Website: home-depot
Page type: payment
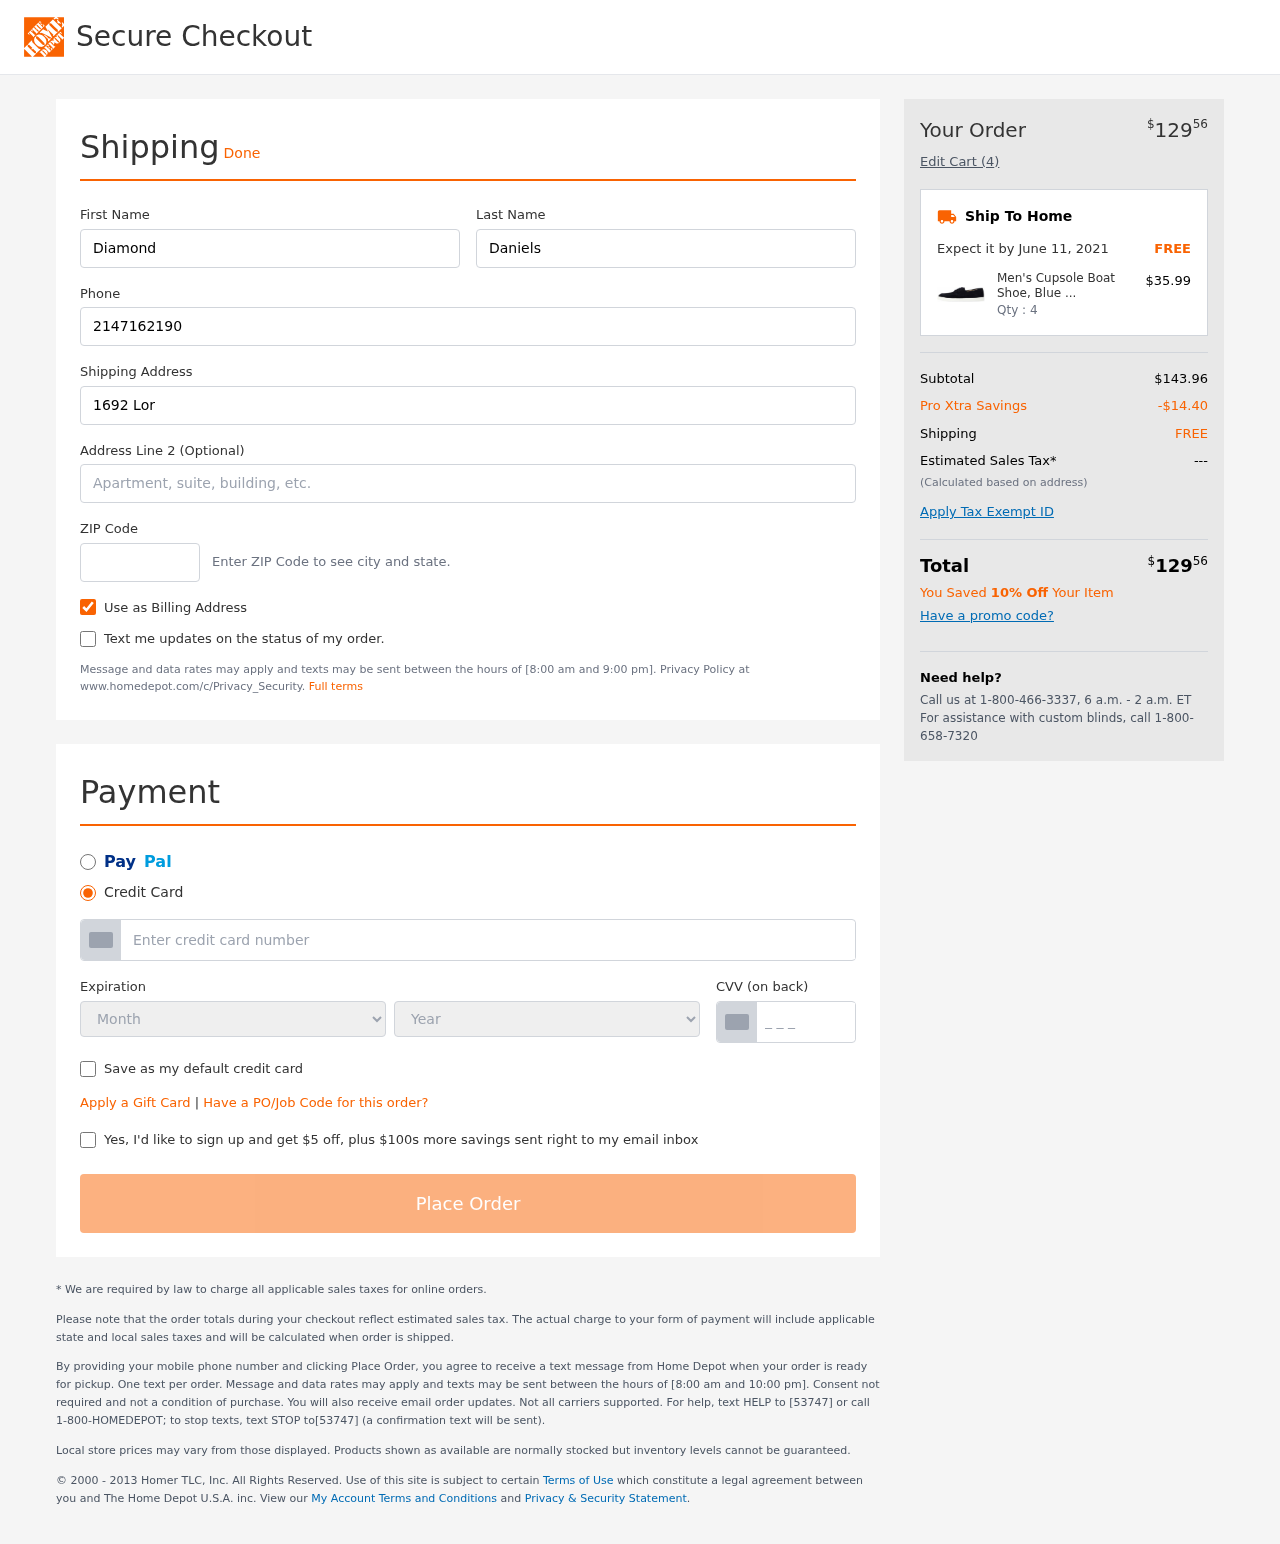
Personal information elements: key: PII_CARD_CVV
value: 2224
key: PII_CARD_EXPIRY_MONTH
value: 06
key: PII_CARD_EXPIRY_YEAR
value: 26
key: PII_CARD_NUMBER
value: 3435 7141 3274 727
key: PII_FIRSTNAME
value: Diamond
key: PII_LASTNAME
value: Daniels
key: PII_PHONE
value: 2147162190
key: PII_POSTCODE
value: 22261
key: PII_STREET
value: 1692 Lori Passage
Product elements: key: PRODUCT1_NAME
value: Men's Cupsole Boat Shoe, Blue Navy Suede, women 2
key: PRODUCT1_PRICE
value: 35.99
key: PRODUCT1_QUANTITY
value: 4
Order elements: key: ORDER_TOTAL
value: $12956
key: ORDER_NUM_ITEMS
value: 4
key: ORDER_DELIVERY_DATE
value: June 11, 2021
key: ORDER_SUBTOTAL
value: $143.96
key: ORDER_DISCOUNT
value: -$14.40
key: ORDER_SHIPPING_COST
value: FREE